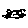
Label: cat